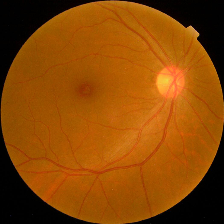
Diabetic retinopathy grade: No DR